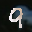
Label: 9